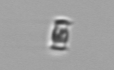
Label: Bacillariophyceae_morphotype1